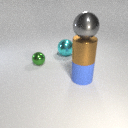
large blue rubber cylinder in front of small green metal sphere